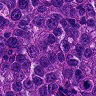
Metastatic tissue present: yes